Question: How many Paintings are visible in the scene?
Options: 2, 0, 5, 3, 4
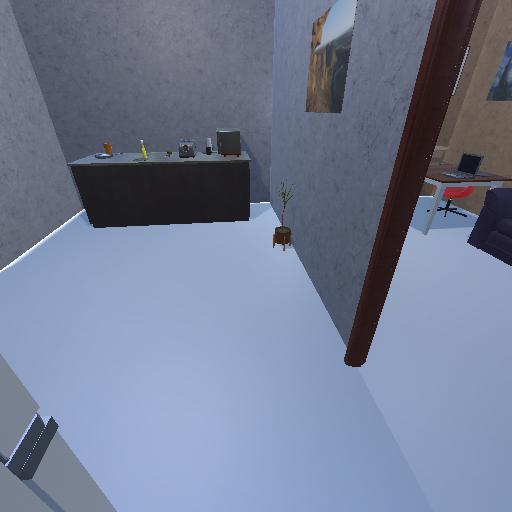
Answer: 2